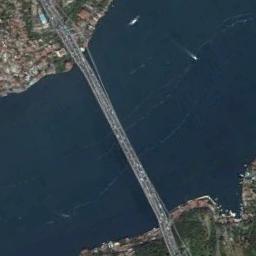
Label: bridge